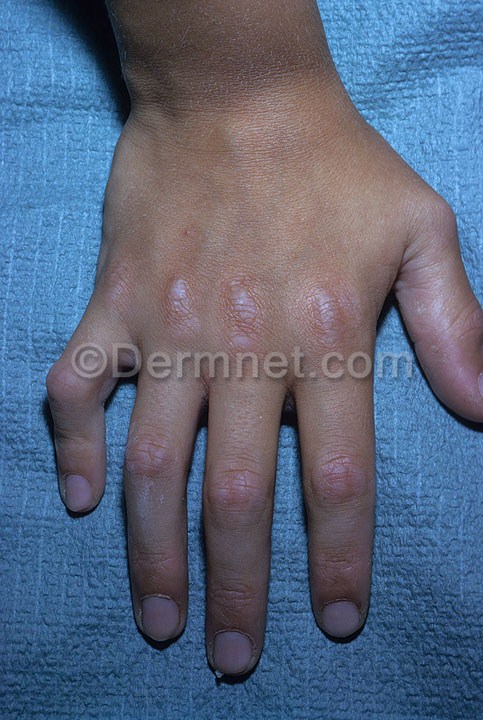
Disease: Lupus and other Connective Tissue diseases